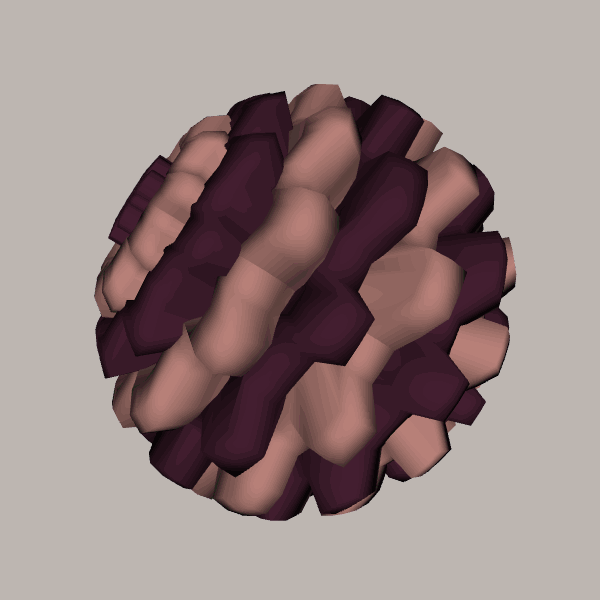
Background: light